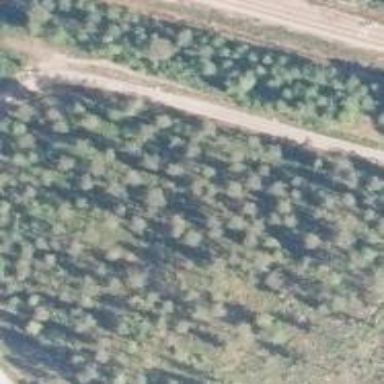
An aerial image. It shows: Forest with evergreen needle-leaved trees.